Question: This is a reduced down, minimum complete example demonstrating my problem:
I have an application which hosts a 'QDeclarativeView'; file 'events.cpp':
'''
#include <QApplication>
#include <QDeclarativeView>
#include "TestItem.h"
int main(int argc,char* argv[]) {
QApplication app(argc,argv);
qmlRegisterType<TestItem>("Testing",1,0,"Tester");
QDeclarativeView page;
page.setSource(QUrl("page.qml"));
Q_ASSERT(page.status()==QDeclarativeView::Ready);
page.show();
return app.exec();
}
'''
That 'TestItem' is a subclassed 'QDeclarativeItem' defined in file 'TestItem.h':
'''
#ifndef _TestItem_h_
#define _TestItem_h_
#include <iostream>
#include <QDeclarativeItem>
#include <QPainter>
class TestItem : public QDeclarativeItem {
Q_OBJECT
public:
TestItem() {
setFlag(QGraphicsItem::ItemHasNoContents,false);
std::cerr << "[TestItem created]";
}
void paint(QPainter* painter,const QStyleOptionGraphicsItem*,QWidget*) {
painter->drawLine(0,0,width(),height());
painter->drawLine(0,height(),width(),0);
}
protected:
void mousePressEvent(QGraphicsSceneMouseEvent*) {
std::cerr << "[TestItem::mousePressEvent]";
}
void keyPressEvent(QKeyEvent*) {
std::cerr << "[TestItem::keyPressEvent]";
}
};
#endif
'''
and the 'page.qml' file loaded into the 'QDeclarativeView' is simply:
'''
import QtQuick 1.0
import Testing 1.0
Tester {
width: 200
height: 200
}
'''
It's all built (with Qt 4.8 on Debian-Wheezy amd64) with qmake file
'''
CONFIG += debug
QT += core gui declarative
TARGET = events
TEMPLATE = app
SOURCES += events.cpp
HEADERS += TestItem.h
'''
and, once built, when I run './events' I get a window displaying the Tester's painted 'X', as expected:

and a '[TestItem created]' logged to the console. However, clicking within the window or pressing keys completely fails to invoke either of the mouse or key event handlers.
I'm completely mystified. Is some extra magic (in the C++ or QML domains) needed to get mouse/keyboard events routed to these sort of "plugin" 'QDeclarativeItem' classes? I certainly don't have any problems defining a 'MouseArea' in the QML file and having it do stuff to QML state, and the code this is reduced from has no problems with signals and slots interoperating between the C++ item and QML code... but when it comes to mouse/keyboard events, there's just no sign of them on the C++ side.
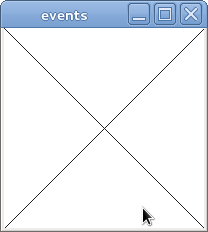
Answer: To get (left) mouse events, all that is needed is to add
'''
setAcceptedMouseButtons(Qt::LeftButton);
'''
in the 'TestItem' constructor. This is a little surprising as the documentation for the inherited 'QGraphicsItem::setAcceptedMouseButtons' says "By default, all mouse buttons are accepted", but maybe something else in the setup messes with the state.
To get keyboard events, 'setFocus(true)' just needs to be invoked. The documentation seems to imply 'setFlag(QGraphicsItem::ItemIsFocusable,true)' should also be called, but it doesn't actually seem to be necessary in my test.